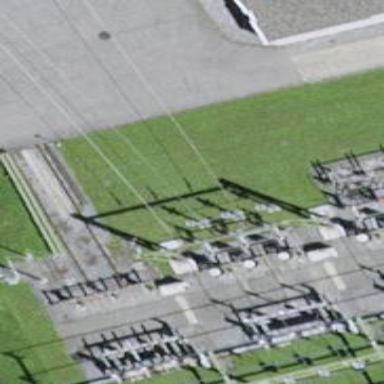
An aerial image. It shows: Power line is depicted.